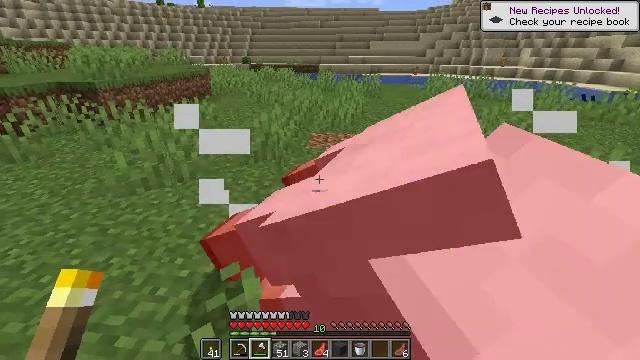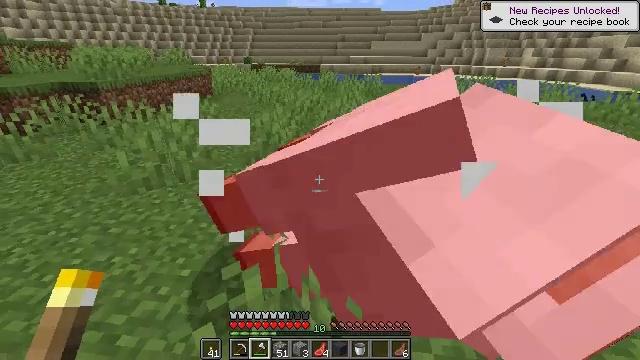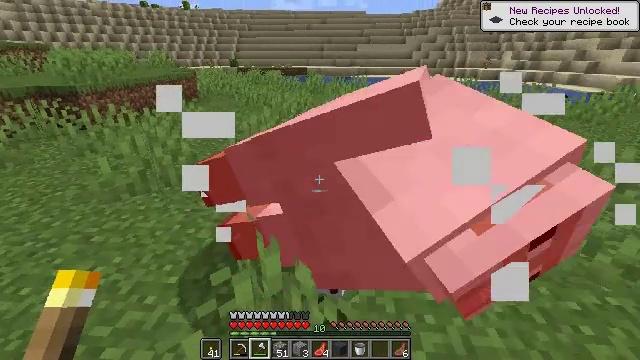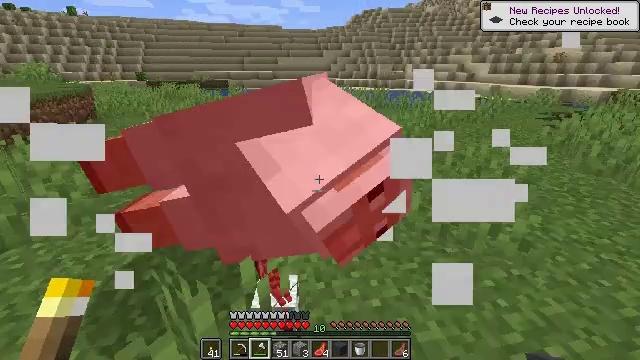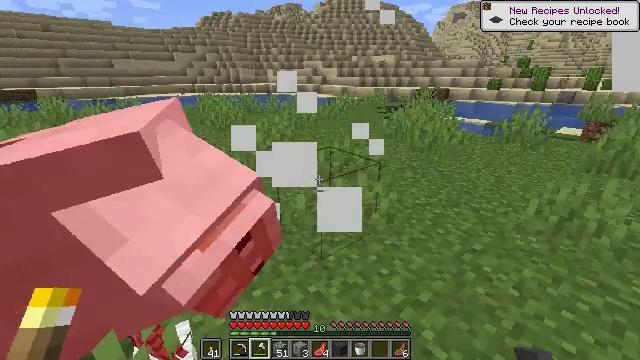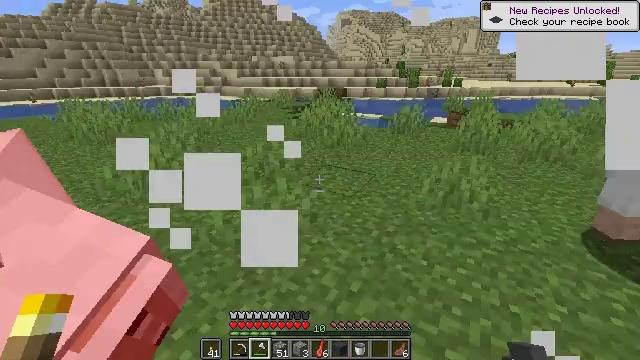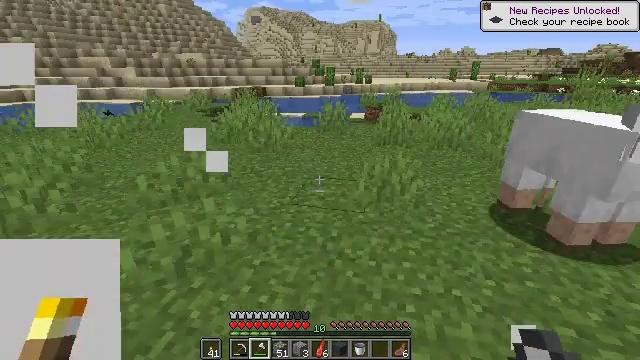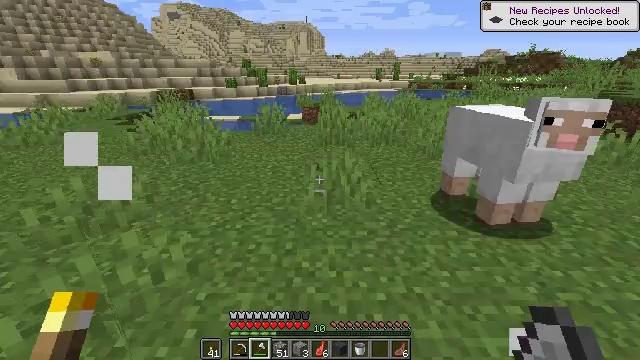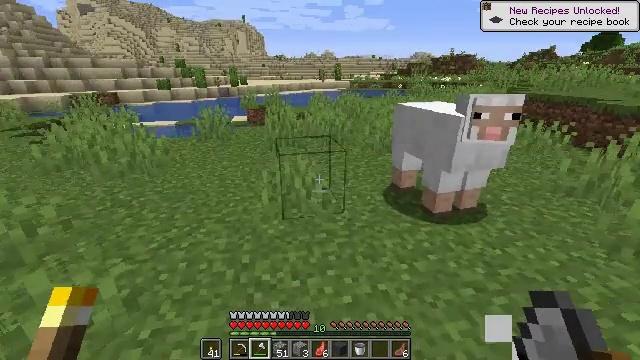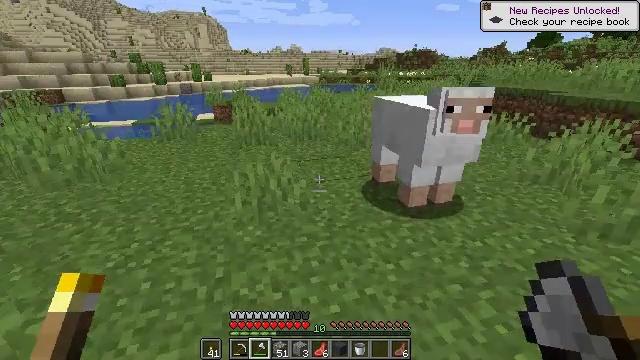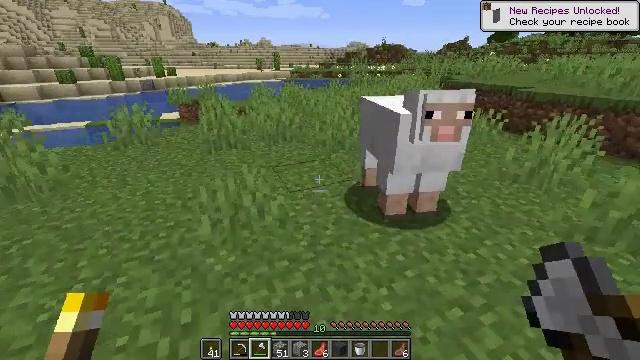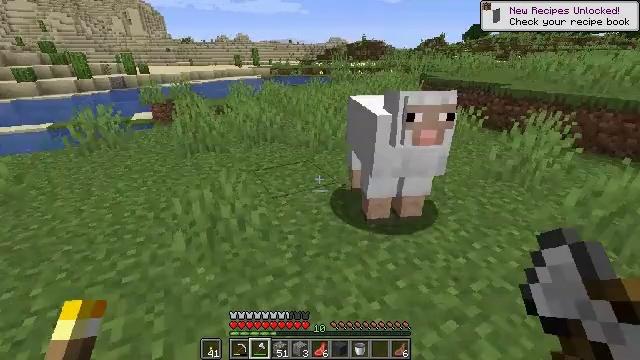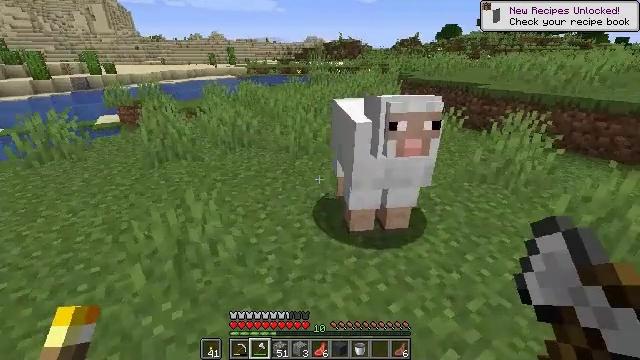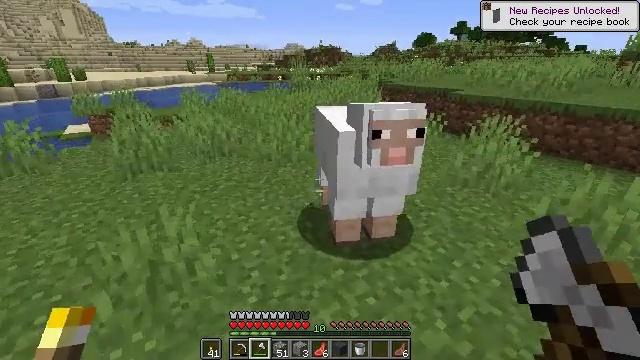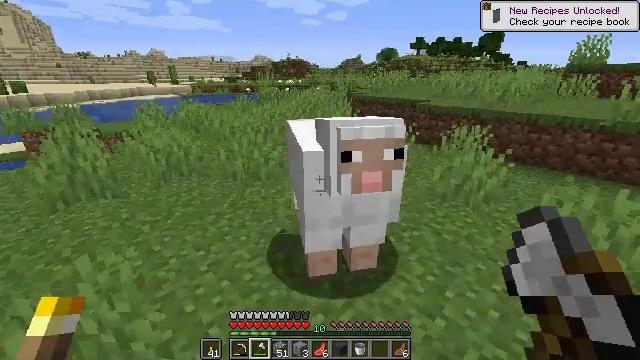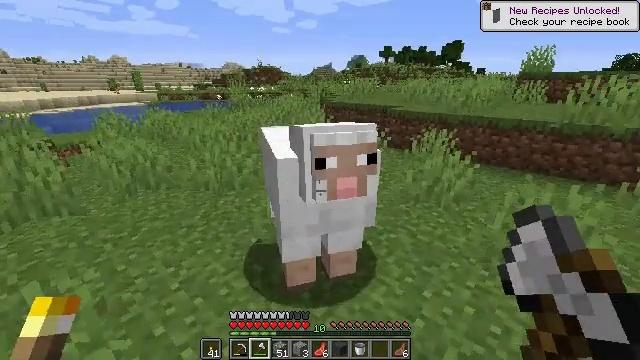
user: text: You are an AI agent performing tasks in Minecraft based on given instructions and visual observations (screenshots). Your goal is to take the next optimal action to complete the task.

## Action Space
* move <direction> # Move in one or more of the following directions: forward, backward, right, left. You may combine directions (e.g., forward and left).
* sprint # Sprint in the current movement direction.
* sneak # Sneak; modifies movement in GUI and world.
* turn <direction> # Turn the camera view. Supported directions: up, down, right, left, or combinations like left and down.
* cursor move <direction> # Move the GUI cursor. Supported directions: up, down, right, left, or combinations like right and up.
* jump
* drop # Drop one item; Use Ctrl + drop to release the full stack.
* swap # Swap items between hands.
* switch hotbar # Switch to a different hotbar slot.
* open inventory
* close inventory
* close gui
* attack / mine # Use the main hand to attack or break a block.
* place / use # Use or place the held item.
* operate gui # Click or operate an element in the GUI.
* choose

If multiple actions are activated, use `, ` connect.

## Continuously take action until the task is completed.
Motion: motion action
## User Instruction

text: Combat the sheep.
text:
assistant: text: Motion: no_op
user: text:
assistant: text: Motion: turn right
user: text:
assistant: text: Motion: move forward, turn right and up
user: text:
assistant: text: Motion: move forward, turn right
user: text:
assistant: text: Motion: move forward, turn right
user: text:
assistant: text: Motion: move forward, turn right
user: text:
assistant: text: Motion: move forward, turn right
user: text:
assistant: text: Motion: move forward, turn right
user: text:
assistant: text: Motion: move forward, turn right
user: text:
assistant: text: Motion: move forward, turn right
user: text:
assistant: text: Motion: move forward, turn right
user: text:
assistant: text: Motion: move forward, turn right
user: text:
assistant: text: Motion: move forward, turn right and up
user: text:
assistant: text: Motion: move forward, turn right and up
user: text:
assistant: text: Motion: move forward, turn right and up
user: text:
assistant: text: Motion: move forward, attack / mine
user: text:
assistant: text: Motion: attack / mine
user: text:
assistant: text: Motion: attack / mine
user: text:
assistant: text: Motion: turn right and down
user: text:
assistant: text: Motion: turn right and down
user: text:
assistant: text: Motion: no_op